Question: I'm using Google Chrome's Console window to try and figure out why I'm not able to loop over an array in javascript.
I have a javascript object called 'moveResult' that looks like this:

I'm trying to loop over the 'MoveParts' in javascript like this:
'''
for (var movePart in moveResult.MoveParts) {
console.log(movePart.From);
};
'''
I always get 'undefined' instead of the actual value. However, If I try to access the first item explicitly I get what I want, like this:
'''
console.log(moveResult.MoveParts[0].From);
'''
The result of this is '"b1"'.
I've also tried a foreach:
'''
moveResult.MoveParts.foreach(function (movePart) {
console.log(movePart.From);
};
'''
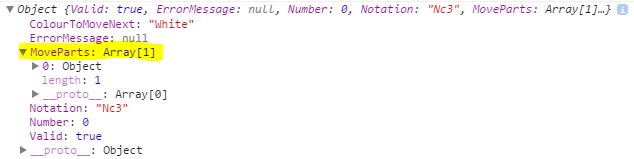
Answer: > I'm trying to loop over the MoveParts in javascript like this:'''
for (var movePart in moveResult.MoveParts) {
console.log(movePart.From);
};
'''
I always get undefined instead of the actual value.
Don't use 'for-in' to loop through arrays, that's not what it's for. 'for-in' is for looping through object properties. <URL>
The reason your 'for-in' didn't work is that 'movePart' is the , not the actual entry, so if you were using an object (not an array!) you would have used 'moveResult.MoveParts[movePart].From'.
Your 'forEach' version only failed because:
1. It's forEach, not foreach. Capitalization matters in JavaScript.
2. You were missing the closing ) on the function call.
The answer linked above has full examples of 'forEach' and others, but here's how yours should have looked:
'''
moveResult.MoveParts.forEach(function (movePart) {
// Capital E -----------^
console.log(movePart.From);
});
// ^---- closing )
'''